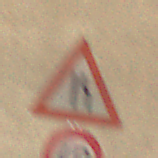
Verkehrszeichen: EinseitigVerengteFahrbahnRechts
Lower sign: Geschwindigkeit60
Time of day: Midday
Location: Roofed (Tunnel)
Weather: NotSpecified
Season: NotSpecified
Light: Natural